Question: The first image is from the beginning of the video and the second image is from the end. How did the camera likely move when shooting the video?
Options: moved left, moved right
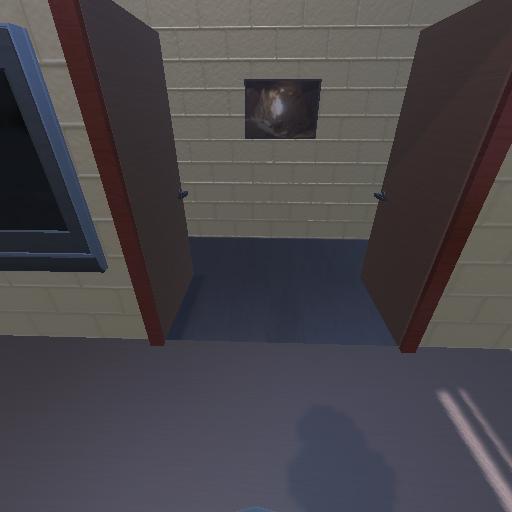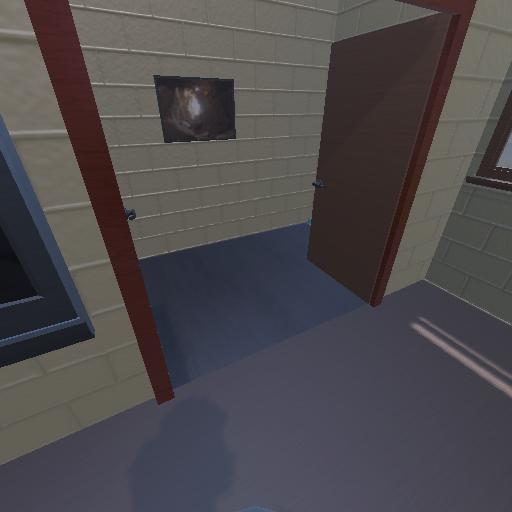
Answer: moved left